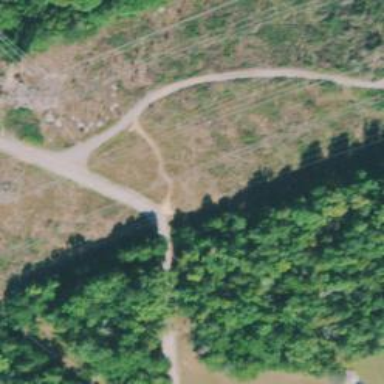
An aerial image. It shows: Path.